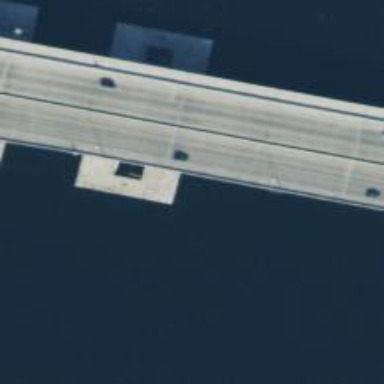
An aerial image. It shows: Floating bridge on the motorway.